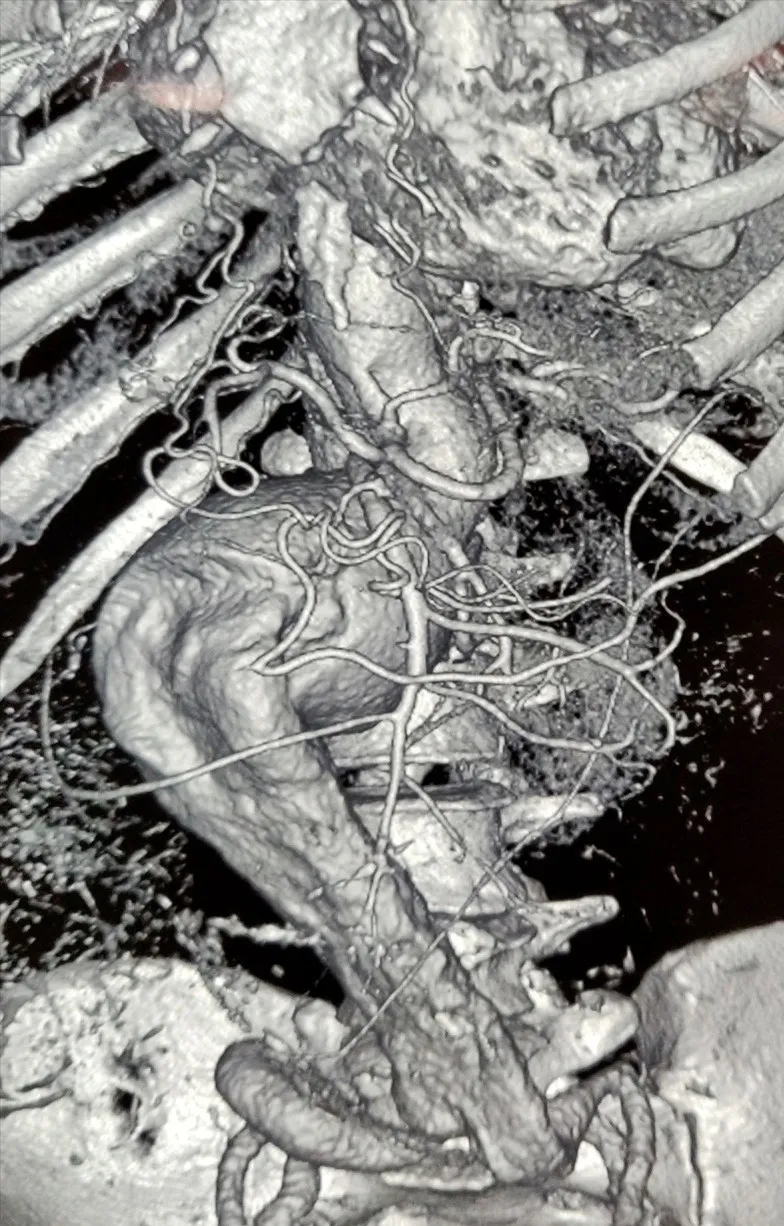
Three-dimensional reconstruction image of abdominal aorta along with bilateral common iliac artery showing large fusiform saccular aneurysm of the abdominal aorta measuring 17.7 cm in length and extending from D12 to L5 vertebral bodies, to the bifurcation, with a neck diameter of 2.5 cm.
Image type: radiology (ct)